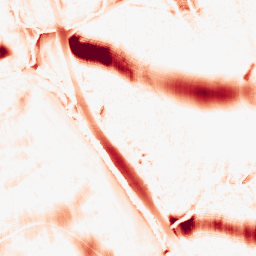
Category: morphological
Decomposition family: morphological_ellipse
Decomposition parameters: operation: opening
width: 50
height: 30
Upsampling method: bspline
Upsampling parameters: scale: 8
Upsampling scale: 8